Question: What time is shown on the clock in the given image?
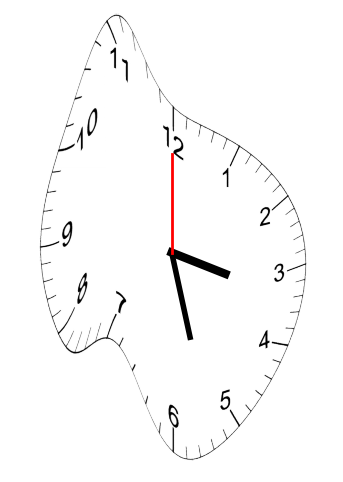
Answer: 03:27:00